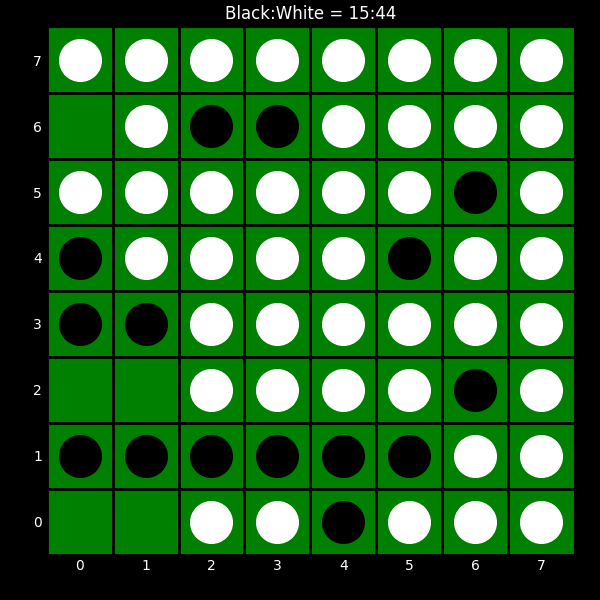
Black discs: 15
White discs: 44